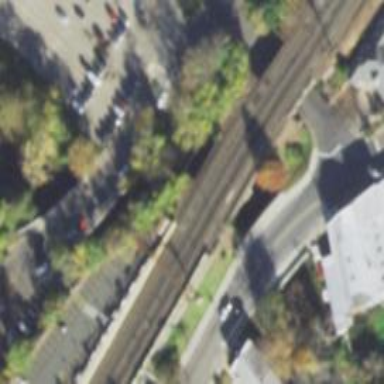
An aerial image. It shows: Railway track with contact lines for electrification.